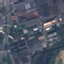
Label: Industrial